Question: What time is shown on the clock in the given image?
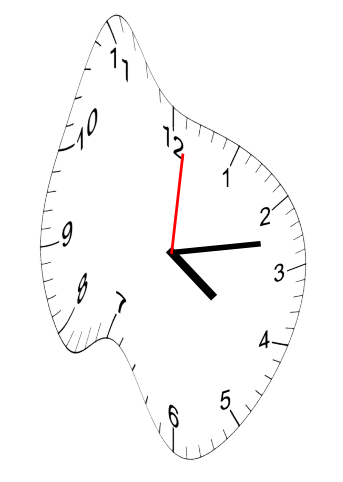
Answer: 04:13:01